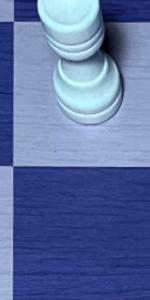
Label: Empty